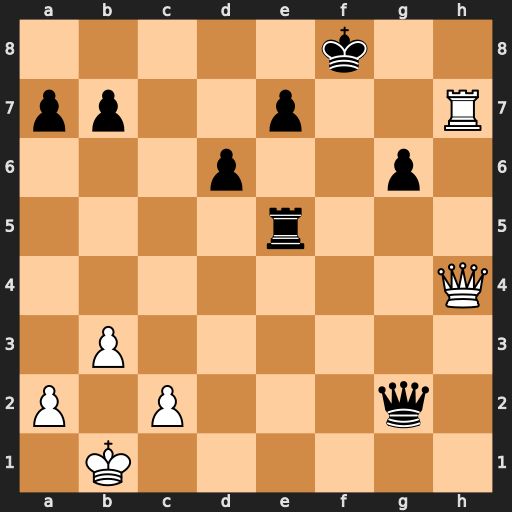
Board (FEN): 5k2/pp2p2R/3p2p1/4r3/7Q/1P6/P1P3q1/1K6
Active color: w
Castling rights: -
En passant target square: -
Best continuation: Qc4 Qg1+ Kb2 Qd4+ Qxd4